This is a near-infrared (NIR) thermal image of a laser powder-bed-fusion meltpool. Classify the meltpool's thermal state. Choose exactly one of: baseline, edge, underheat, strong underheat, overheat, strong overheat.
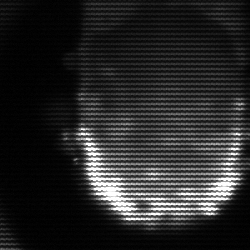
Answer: baseline